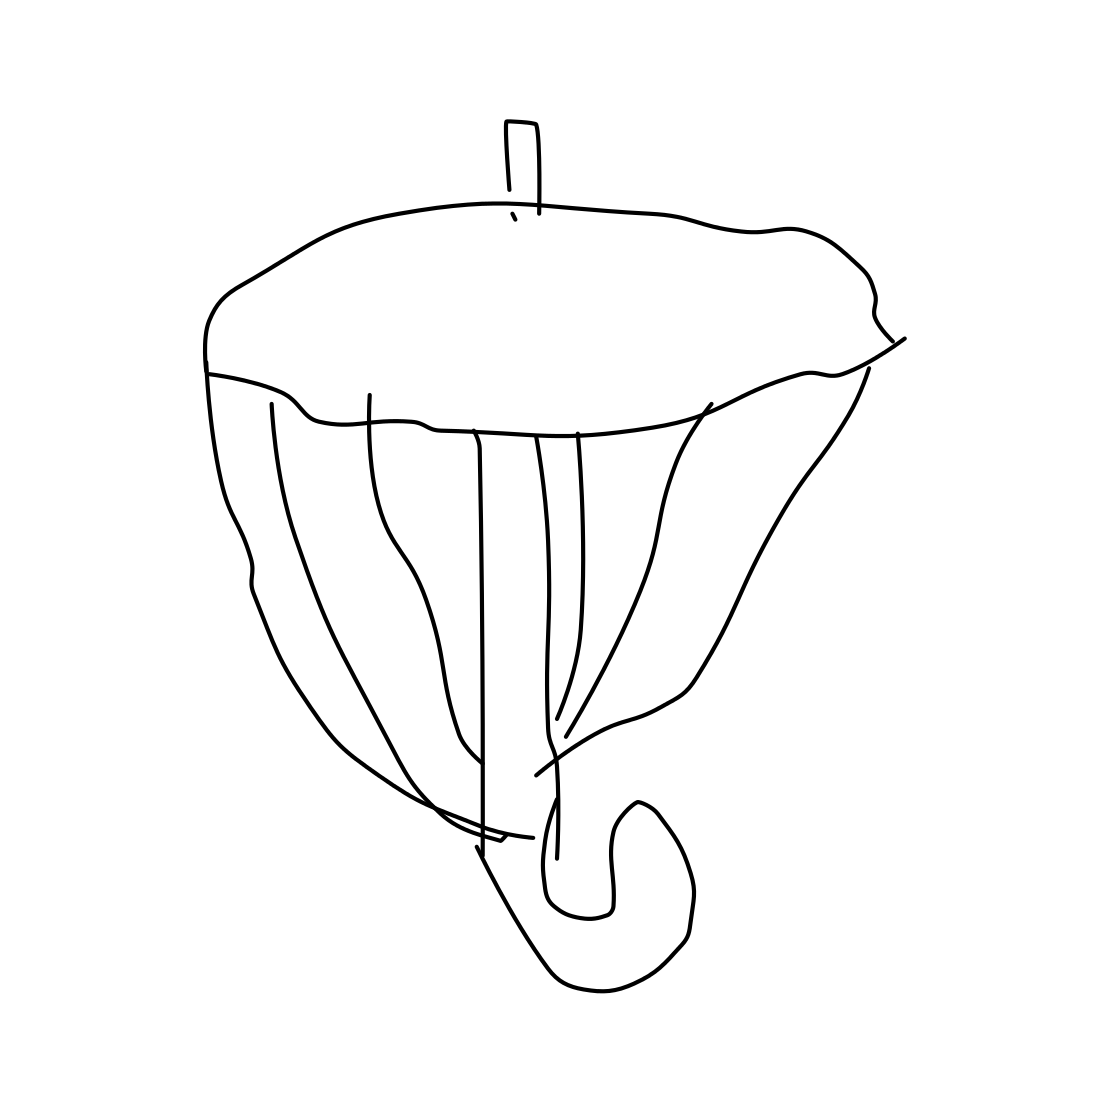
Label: parachute